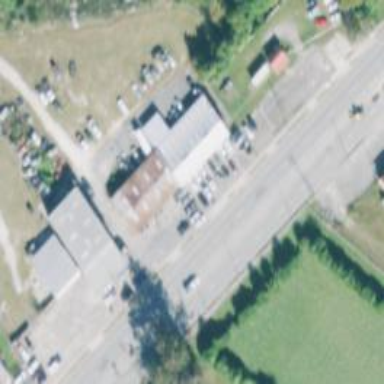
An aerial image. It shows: Building housing car repair shop.